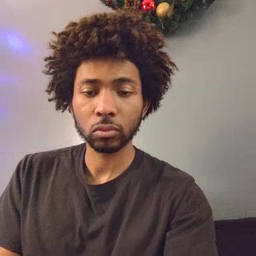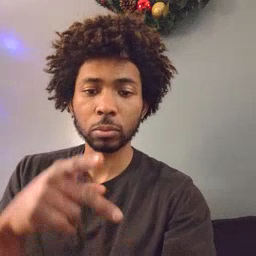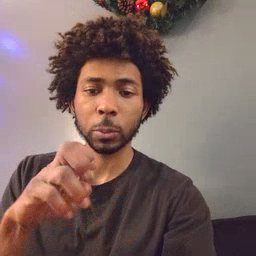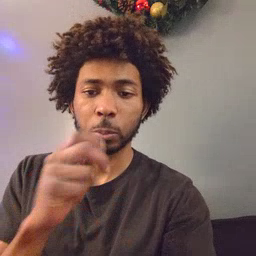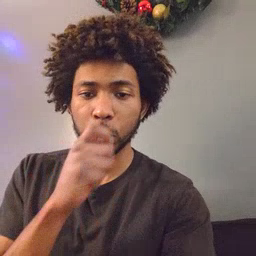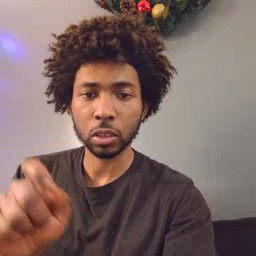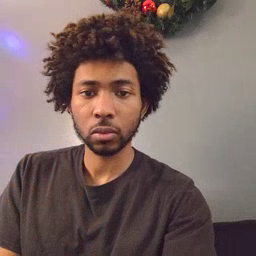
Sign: pen